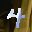
Label: 4